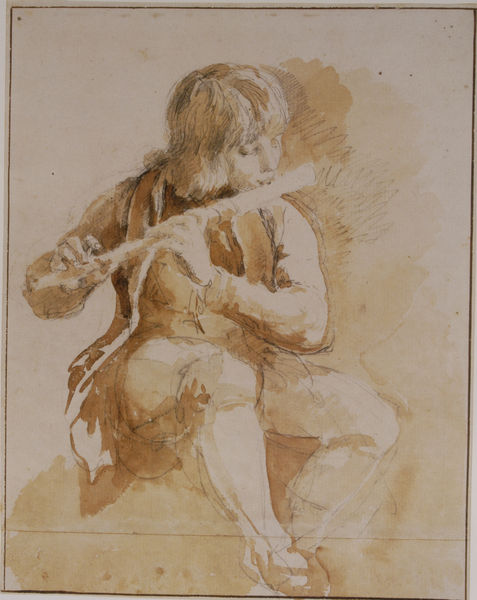
Titel: Der sitzende Cantius Dillis, Flöte spielend
Künstler: Johann Georg von Dillis
Standort: München
Institution: Staatliche Graphische Sammlung
Schlagwörter: dunkel, feder, fuß, hand, mann, schatten, weiß, aquarell, mädchen, sitzen, braun, finger, frisur, grau, haar, hell, hintergrund, licht, mund, nase, pastell, skizze, stuhl, zeichnung, blick, beige, rock, alt, hose, jacke, augen, gesicht, rahmen, sockel, blicken, hände, instrument, portrait, porträt, boden, haare, mantel, sitzend, kind, musik, musiker, lippen, scheitel, beine, bein, füße, papier, sitz, spieler, schuhe, studie, üben, monochrom, wasserfarbe, linien, sepia, spielen, musizieren, konzentriert, socken, strumpf, junge, nachdenklich, gehrock, weste, spiel, strümpfe, tusche, wasserfarben, knabe, rechteck, schraffur, bleistift, schuh, pinsel, unterzeichnung, augenlider, tinte, flöte, querflöte, jüngling, versunken, wrack, kniebundhose, kniestrümpfe, blasen, flöten, rötel, flötenspiel, flötenspieler, lavierung, lied, musikant, bube, kelidung, vorzeichnung, kacke, langes haar, rötelzeichnung, lavur, scan, flötist, gefühlvoll, nach links blickend, zeicchnung, musizierender, flöstist, vorzeinung, junge der flöte spielt, 1670, flötner